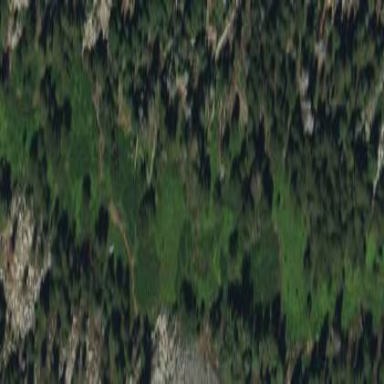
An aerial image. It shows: Wet meadow with wood vegetation.